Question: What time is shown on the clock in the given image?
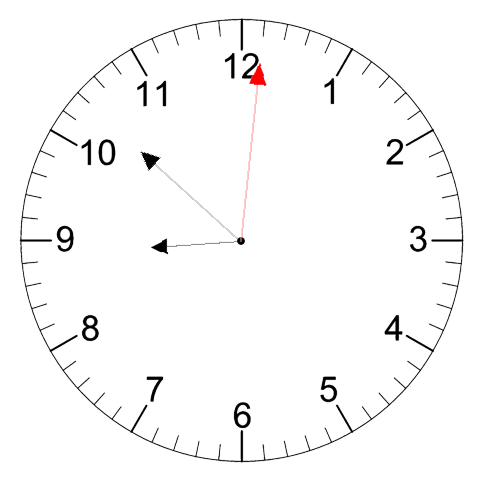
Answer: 08:52:01